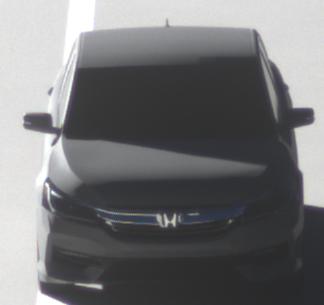
Make: Honda
Model: Accord Hybrid
Detailed model: 9. Generation
Model produced from: 2015
Model produced until: 2019
Doors: 4
Color: gray
Road condition: dry road
Daytime: morning or afternoon
Contrast: high contrast